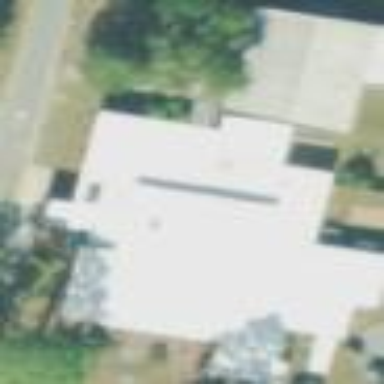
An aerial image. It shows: Building.